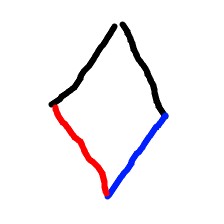
Shape: rhombus